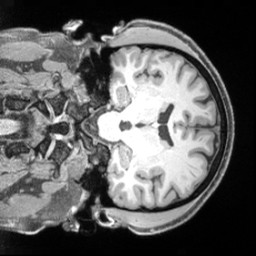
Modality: T1w
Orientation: coronal
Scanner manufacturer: siemens
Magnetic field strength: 3 T
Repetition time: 2.55 s